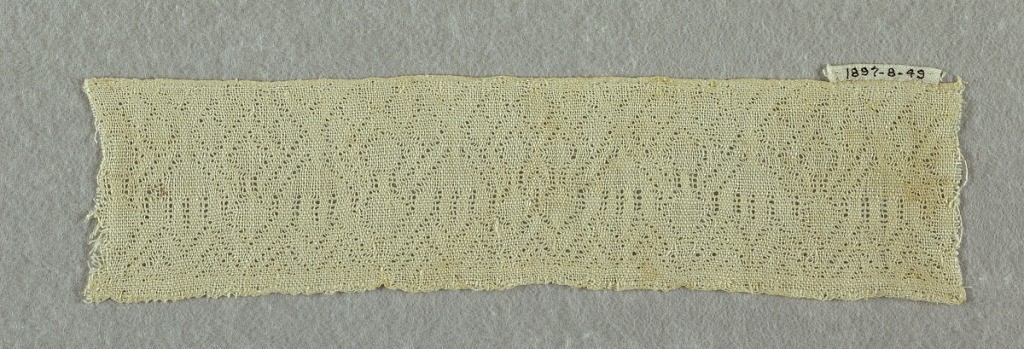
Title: Border
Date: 17th century
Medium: linen Technique: plain weave with a gauze cross to create an openwork pattern
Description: Border fragment woven in a geometric openwork pattern that resembles lace.